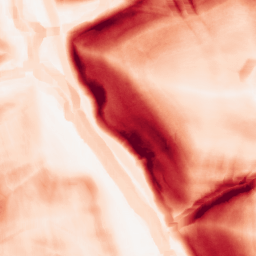
Category: morphological
Decomposition family: morphological_gradient
Decomposition parameters: size: 10
shape: square
Upsampling method: regularized
Upsampling parameters: scale: 4
lambda_reg: 0.01
Upsampling scale: 4